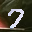
Label: 7